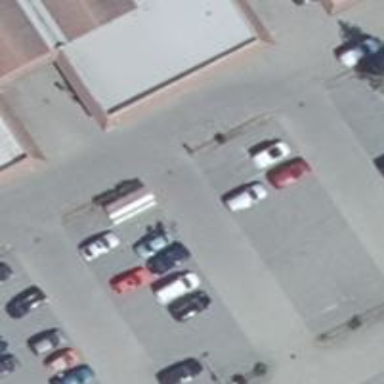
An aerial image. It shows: Parking aisle designated as service road.